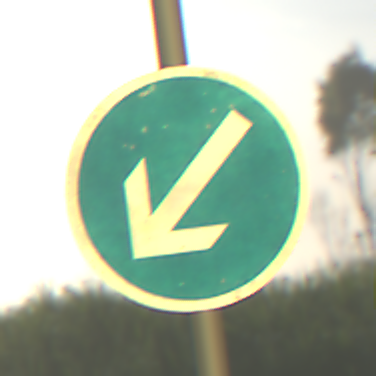
Verkehrszeichen: VorgeschriebeneVorbeifahrtLinks
Umgebung: Outdoor, Suburban
Tageszeit: SunriseSunset
Wetter: PartlyCloudy
Licht: Natural
Jahreszeit: NotSpecified
Kontrast: HighContrast